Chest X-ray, PA view. Patient: 45 years old, sex M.
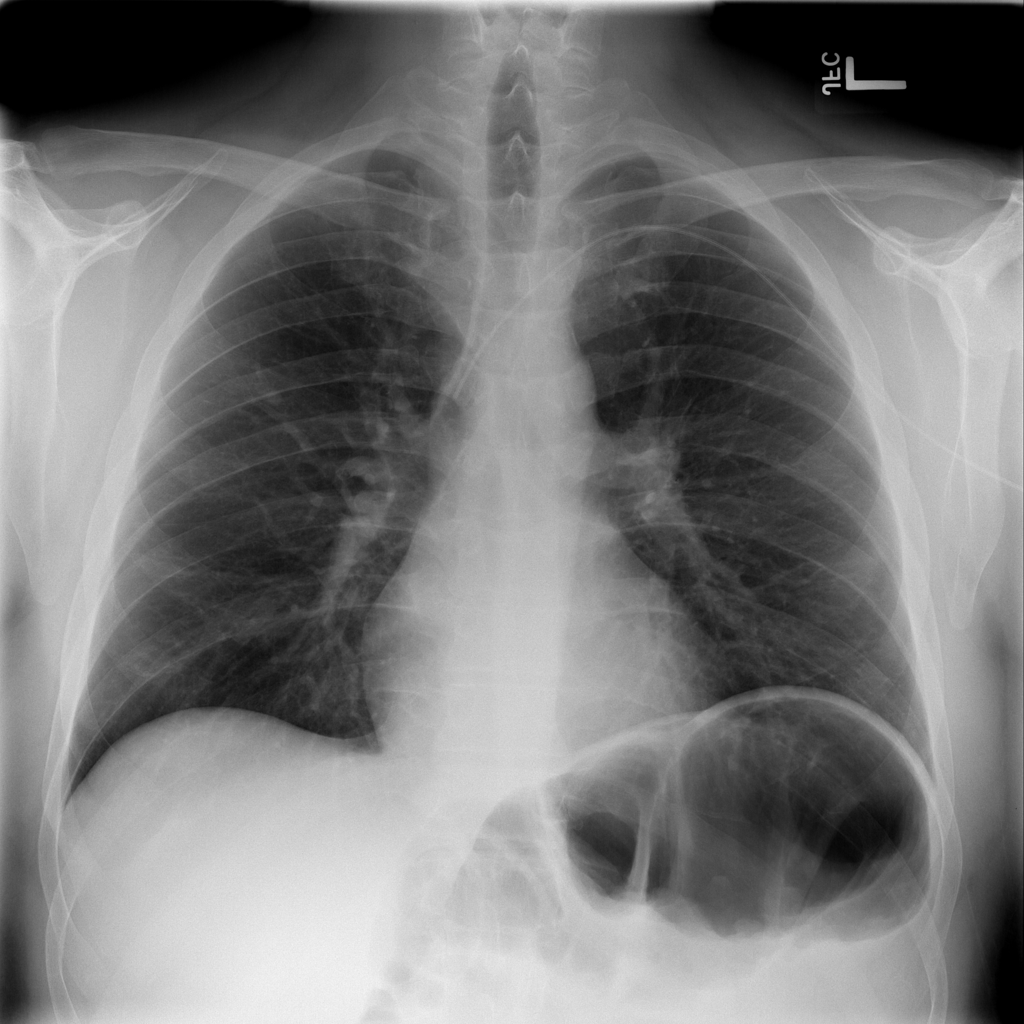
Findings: No Finding